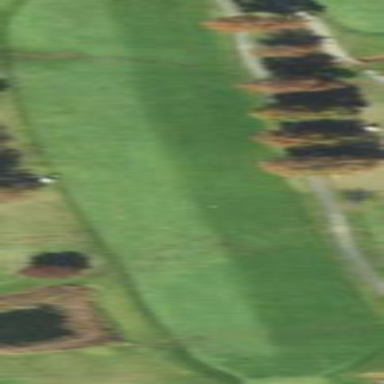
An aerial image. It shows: Golf fairway surrounded by grass.